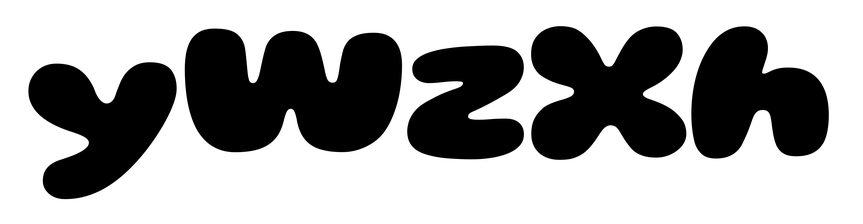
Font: Gluten_Black